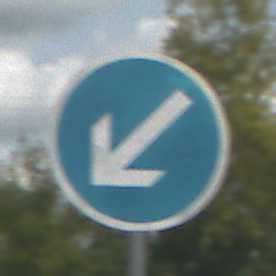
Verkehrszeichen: VorgeschriebeneVorbeifahrtLinks
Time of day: Midday
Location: Outdoor (Suburban)
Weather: PartlyCloudy
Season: Summer
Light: Natural